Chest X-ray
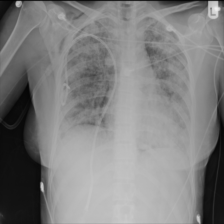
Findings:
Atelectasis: negative
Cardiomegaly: negative
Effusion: negative
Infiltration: positive
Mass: negative
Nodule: negative
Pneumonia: negative
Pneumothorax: positive
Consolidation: negative
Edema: negative
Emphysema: negative
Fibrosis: negative
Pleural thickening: negative
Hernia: negative